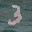
Label: 3